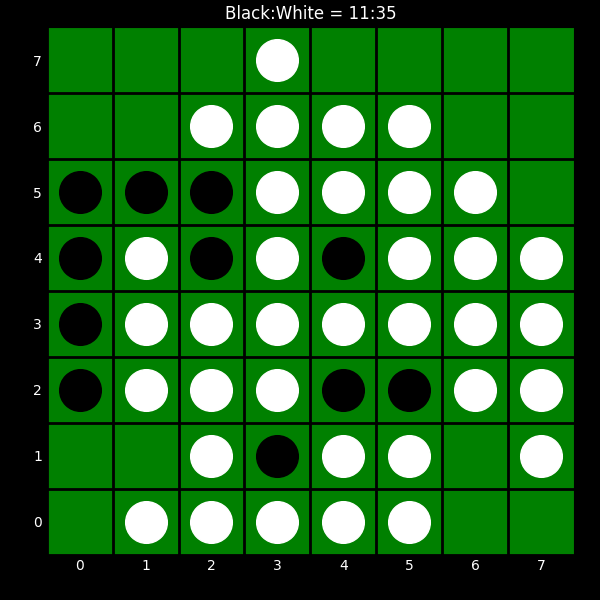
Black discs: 11
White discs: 35